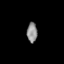
Tissue: prostate
Cell type: T cells
Senescence score: 0.2993
Nuclear area (px): 204
Mean DAPI intensity: 138.691